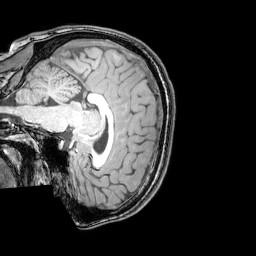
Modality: T1w
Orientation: sagittal
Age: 21
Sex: male
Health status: healthy
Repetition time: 0.081 s
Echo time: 0.037 s